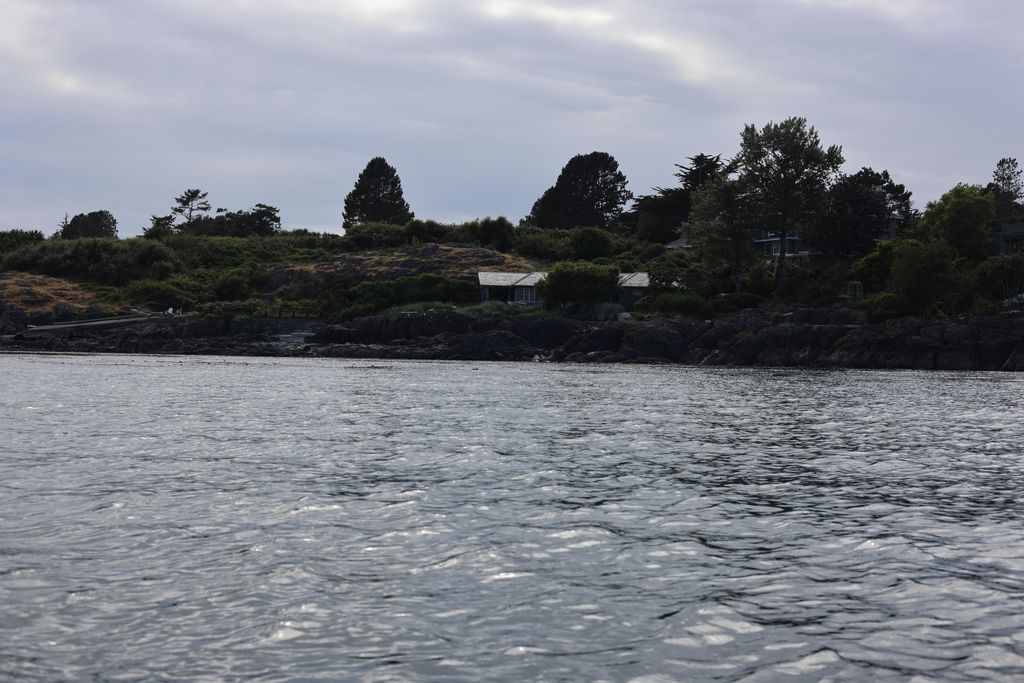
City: victoria